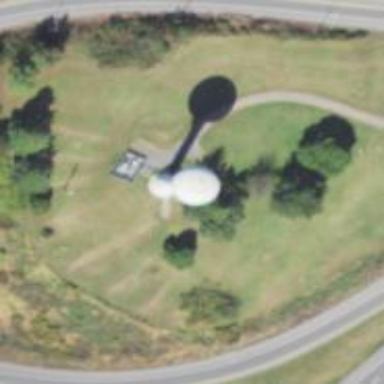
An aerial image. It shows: Water tower that is man-made.